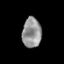
Tissue: prostate
Cell type: T cells
Senescence score: 0.3252
Nuclear area (px): 562
Mean DAPI intensity: 146.792